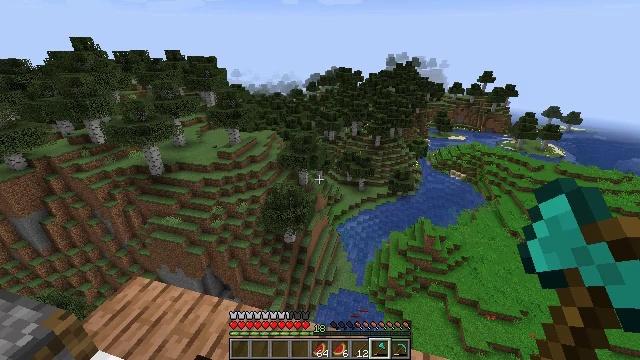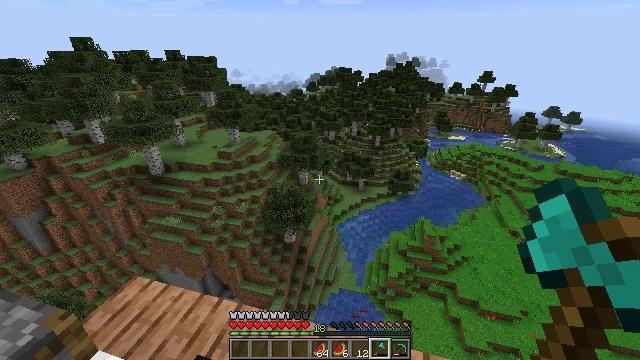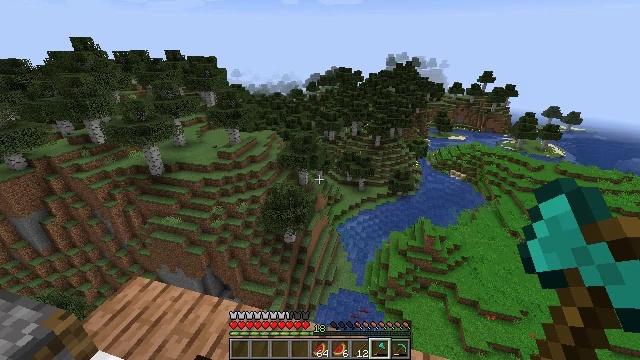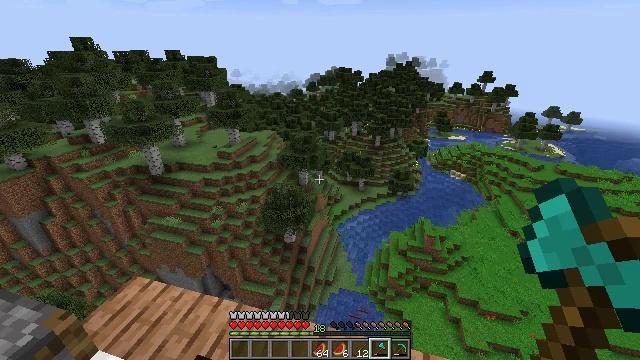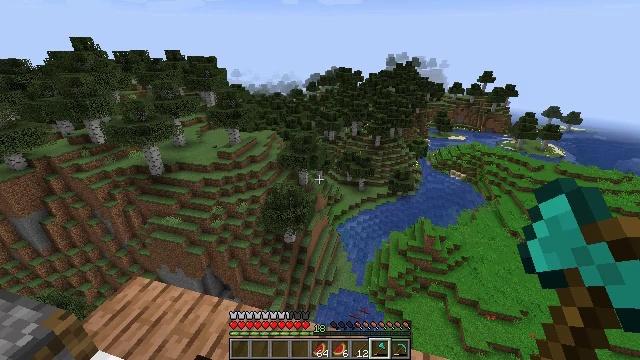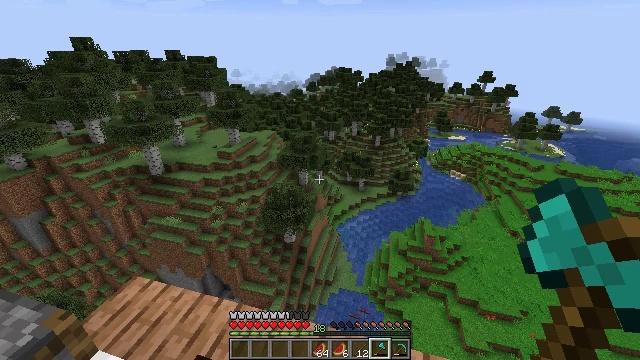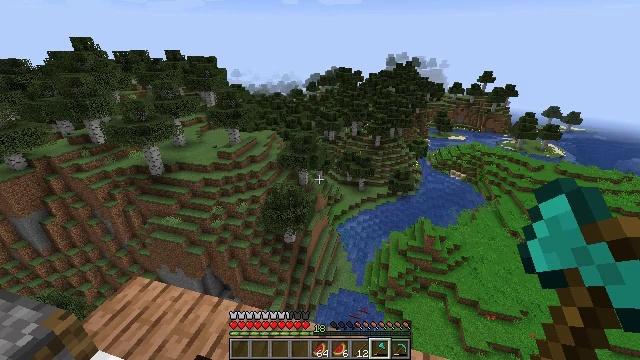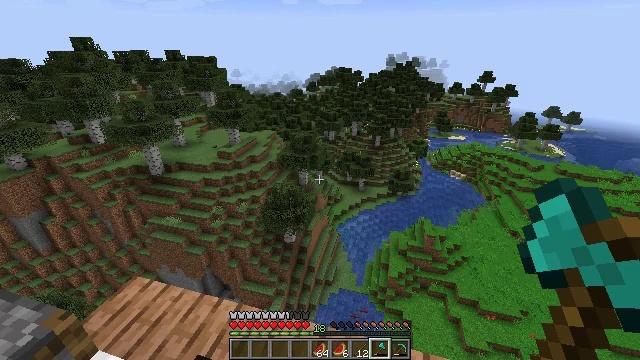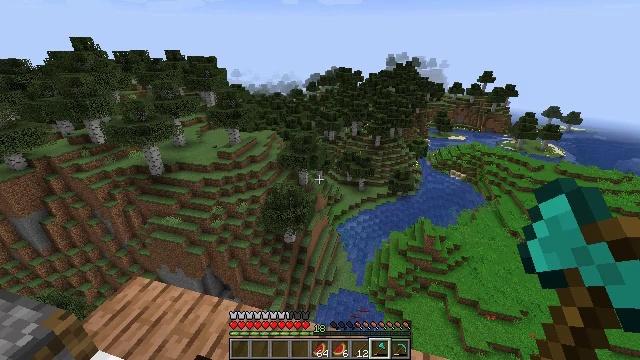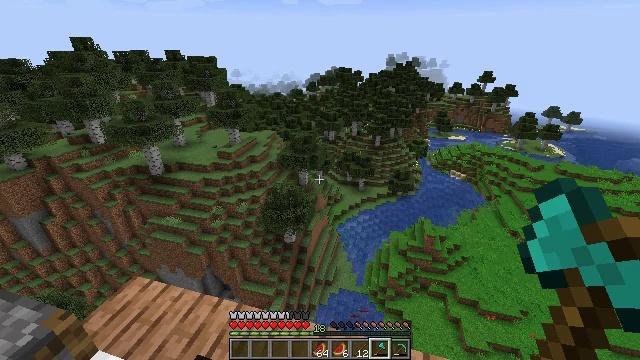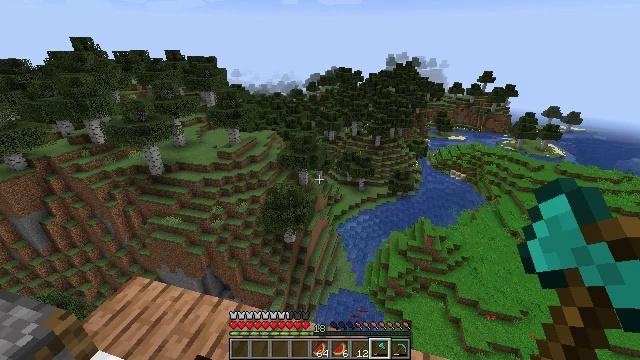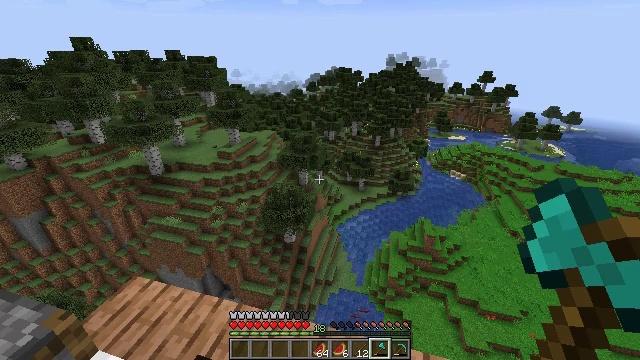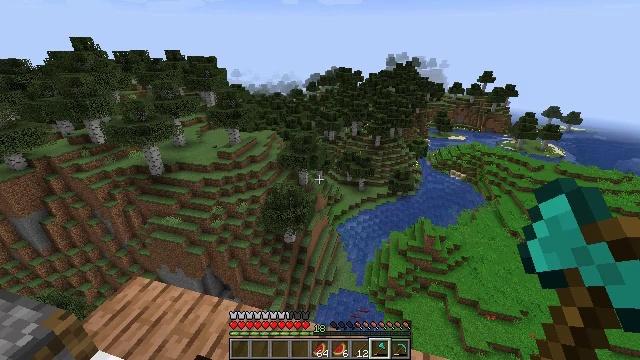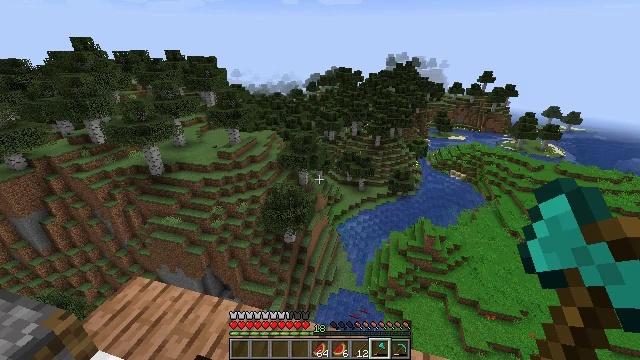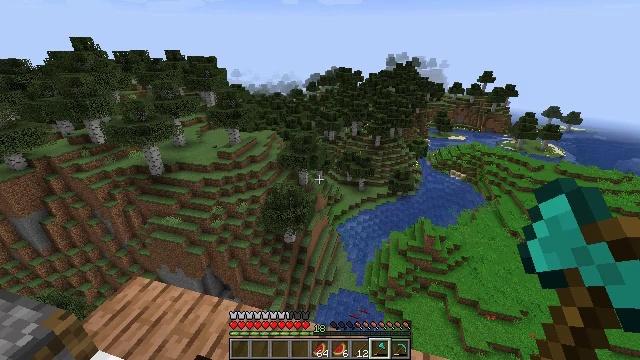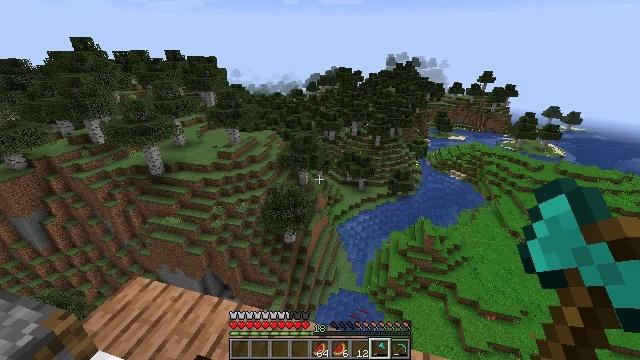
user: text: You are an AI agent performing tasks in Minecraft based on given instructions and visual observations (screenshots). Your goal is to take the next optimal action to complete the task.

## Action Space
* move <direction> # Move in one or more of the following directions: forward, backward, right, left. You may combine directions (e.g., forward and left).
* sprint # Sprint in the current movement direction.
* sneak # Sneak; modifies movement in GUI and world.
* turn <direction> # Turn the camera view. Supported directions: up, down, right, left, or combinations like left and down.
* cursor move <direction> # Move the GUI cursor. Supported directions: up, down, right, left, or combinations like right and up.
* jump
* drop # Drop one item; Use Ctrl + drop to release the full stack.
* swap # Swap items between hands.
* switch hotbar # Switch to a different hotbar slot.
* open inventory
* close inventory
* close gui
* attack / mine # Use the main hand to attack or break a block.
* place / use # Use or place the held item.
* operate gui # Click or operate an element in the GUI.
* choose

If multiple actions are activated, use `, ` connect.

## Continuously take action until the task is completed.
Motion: motion action
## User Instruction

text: Open the furnace and cook salmon.
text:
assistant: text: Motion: no_op
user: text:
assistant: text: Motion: no_op
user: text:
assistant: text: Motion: no_op
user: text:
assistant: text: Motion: no_op
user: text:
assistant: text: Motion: no_op
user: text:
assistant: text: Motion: no_op
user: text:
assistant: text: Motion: no_op
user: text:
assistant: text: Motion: no_op
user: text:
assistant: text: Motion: no_op
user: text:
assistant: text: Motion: no_op
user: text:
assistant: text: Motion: no_op
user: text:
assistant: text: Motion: no_op
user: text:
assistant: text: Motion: no_op
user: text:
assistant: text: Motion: no_op
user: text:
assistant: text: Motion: no_op
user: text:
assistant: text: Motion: no_op
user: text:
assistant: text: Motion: no_op
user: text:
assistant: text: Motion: no_op
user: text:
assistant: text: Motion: no_op
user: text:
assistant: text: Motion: no_op
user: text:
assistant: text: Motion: no_op
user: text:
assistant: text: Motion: no_op
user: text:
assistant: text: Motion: no_op
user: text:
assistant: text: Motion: no_op
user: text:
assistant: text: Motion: no_op
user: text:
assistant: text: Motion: no_op
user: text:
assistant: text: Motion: no_op
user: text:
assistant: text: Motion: no_op
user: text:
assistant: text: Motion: no_op
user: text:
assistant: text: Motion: no_op